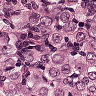
Metastatic tissue present: yes